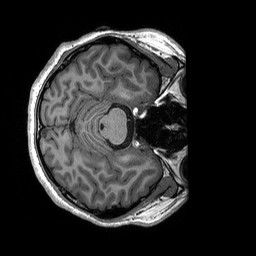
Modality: T1w
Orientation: axial
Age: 24
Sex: female
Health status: healthy
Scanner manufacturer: siemens
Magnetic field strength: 3 T
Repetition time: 2.53 s
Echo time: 0.00227 s